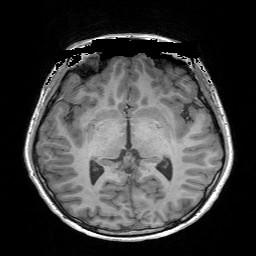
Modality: T1w
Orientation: coronal